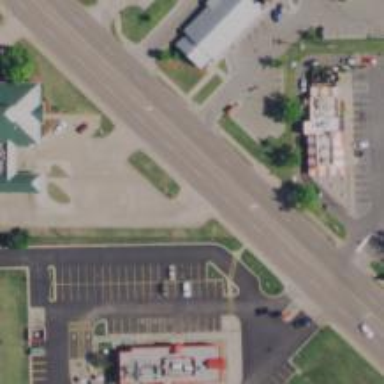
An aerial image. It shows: Retail area.